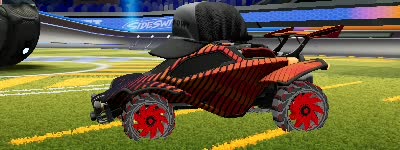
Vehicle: octane